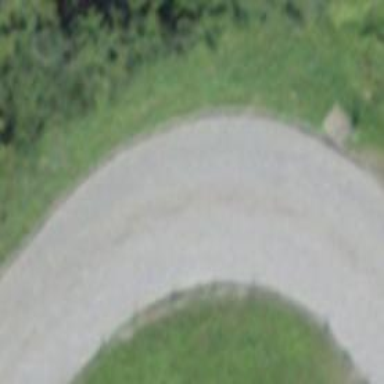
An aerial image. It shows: The primary highway has sett surface.